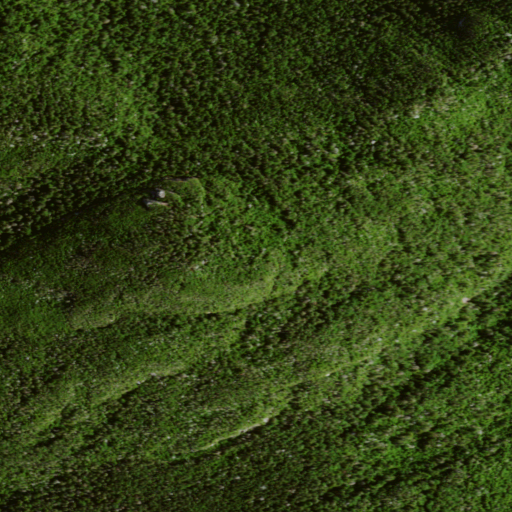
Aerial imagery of mountain in New York named Seymour Mountain containing only evergreen forest